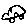
Label: car